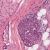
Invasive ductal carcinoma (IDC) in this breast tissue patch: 0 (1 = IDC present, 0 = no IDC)